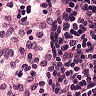
Metastatic tissue present: no